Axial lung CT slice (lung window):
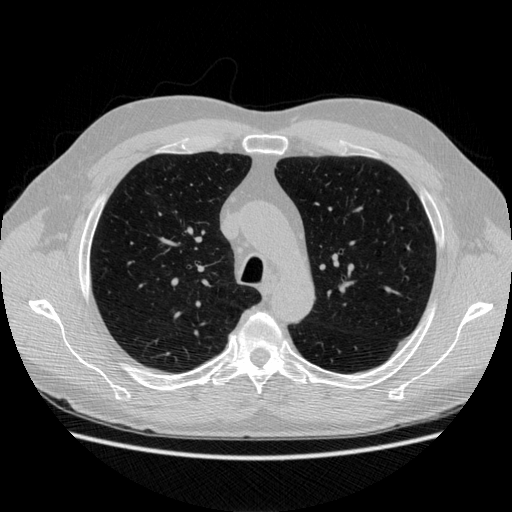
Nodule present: no